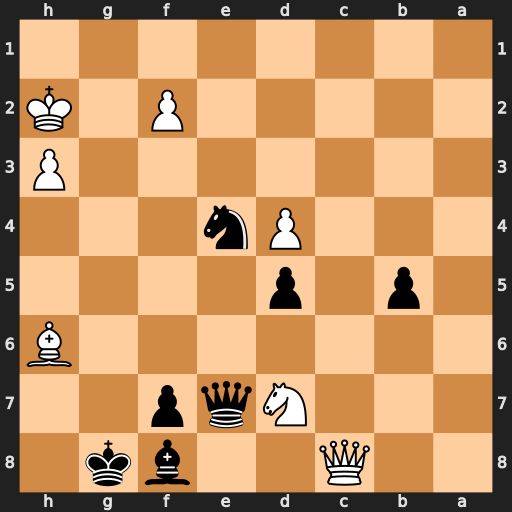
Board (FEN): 2Q2bk1/3Nqp2/7B/1p1p4/3Pn3/7P/5P1K/8
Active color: b
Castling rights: -
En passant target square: -
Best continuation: Qd6+ Ne5 Qxh6